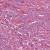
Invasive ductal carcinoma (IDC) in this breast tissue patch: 1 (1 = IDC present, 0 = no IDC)